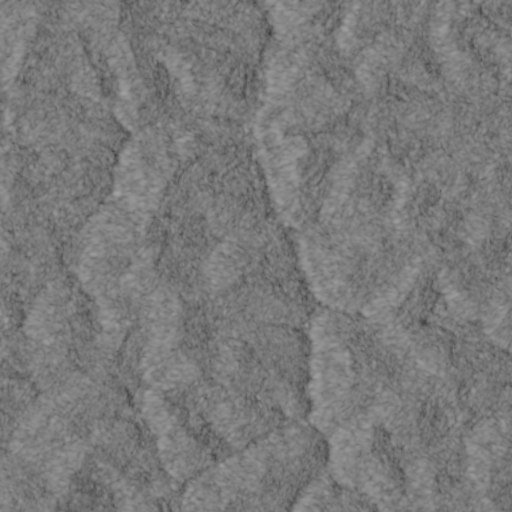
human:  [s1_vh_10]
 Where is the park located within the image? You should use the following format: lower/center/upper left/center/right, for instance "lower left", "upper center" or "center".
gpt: The park is located in the lower right of the image.
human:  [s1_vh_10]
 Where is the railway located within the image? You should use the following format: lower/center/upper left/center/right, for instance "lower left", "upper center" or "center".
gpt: The railway is located in the right of the image.
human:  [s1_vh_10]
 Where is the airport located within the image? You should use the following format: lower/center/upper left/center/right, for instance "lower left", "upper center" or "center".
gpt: There is no airport in the image.

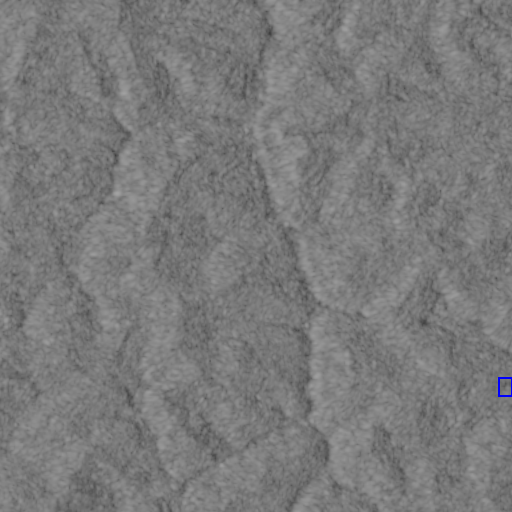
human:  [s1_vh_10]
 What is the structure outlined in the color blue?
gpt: The structure outlined in blue is a park.
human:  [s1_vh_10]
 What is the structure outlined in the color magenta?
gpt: There is no magenta outline.